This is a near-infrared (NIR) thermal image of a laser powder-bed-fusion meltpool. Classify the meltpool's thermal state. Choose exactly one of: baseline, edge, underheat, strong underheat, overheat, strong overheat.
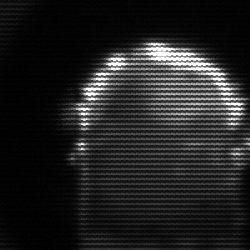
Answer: baseline